This is a demodulated (Hilbert-envelope) spectrum computed from a bearing vibration snapshot; the dashed markers indicate where each bearing fault type would appear (BPFO, BPFI, BSF, FTF). What is the most likely bearing condition (normal, inner_race, outer_race, ball)?
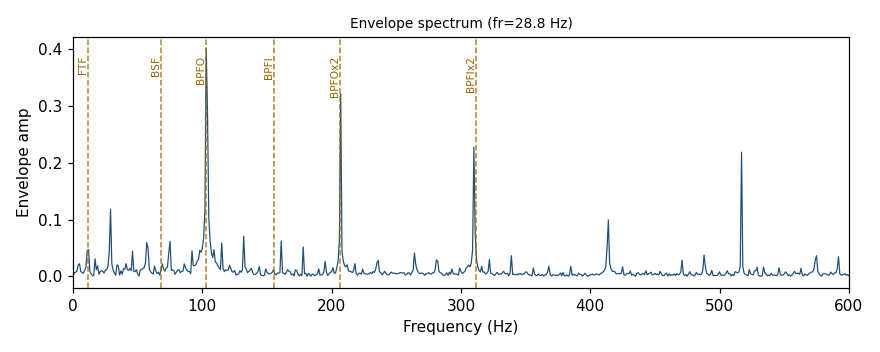
Answer: outer_race